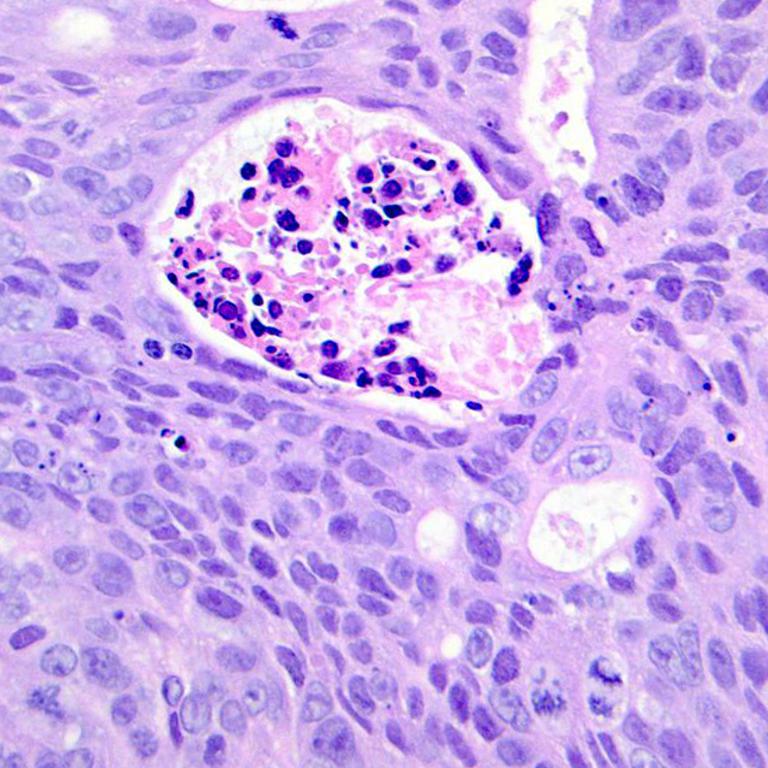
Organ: colon
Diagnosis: adenocarcinomas